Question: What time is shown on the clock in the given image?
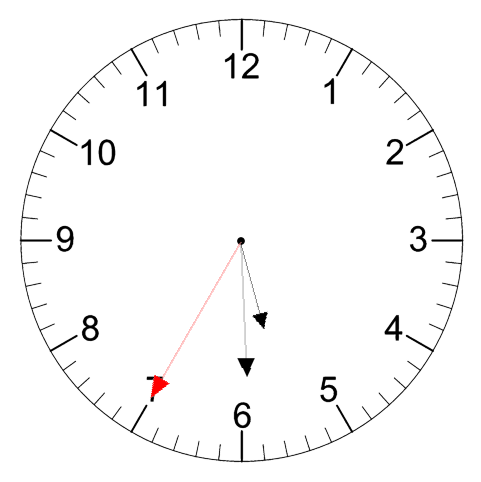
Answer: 05:29:35